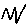
Label: zigzag